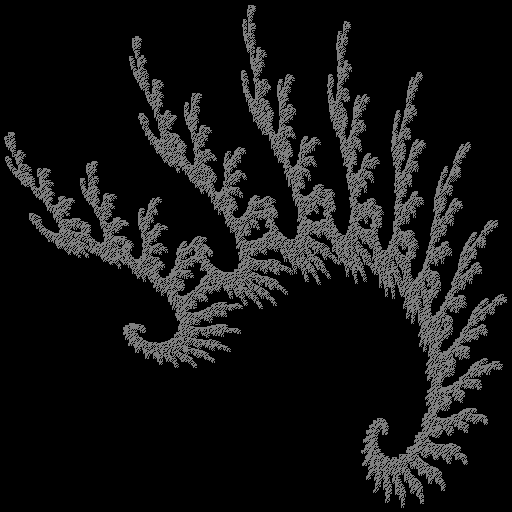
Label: grassfern